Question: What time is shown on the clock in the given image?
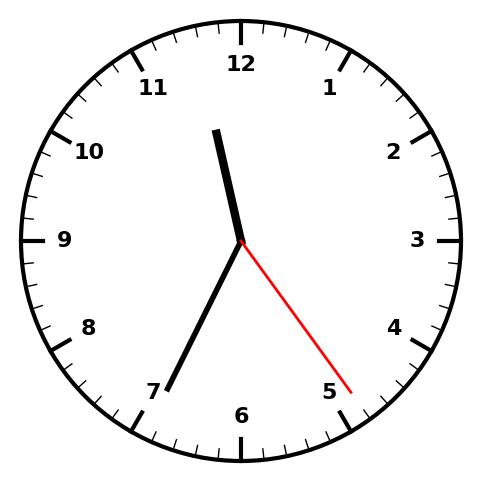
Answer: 11:34:24